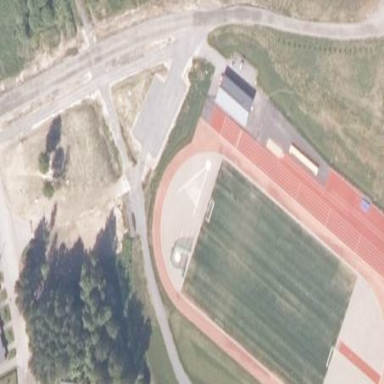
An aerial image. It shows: Paved track on leisure land.